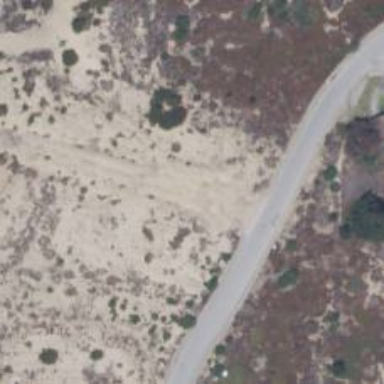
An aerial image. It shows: Disused road.